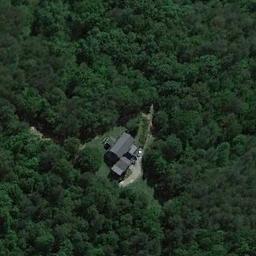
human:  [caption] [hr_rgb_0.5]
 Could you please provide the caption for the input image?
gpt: The forest has a lot of dense dark green trees and some houses are surrounded by the forest .

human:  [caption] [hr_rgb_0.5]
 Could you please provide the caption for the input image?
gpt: This is a dense forest .

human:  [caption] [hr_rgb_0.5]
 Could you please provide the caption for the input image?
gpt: A house with dark gray roof in the dense forest .

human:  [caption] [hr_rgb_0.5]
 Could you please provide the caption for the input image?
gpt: The grass is in the middle of the forest with a house .

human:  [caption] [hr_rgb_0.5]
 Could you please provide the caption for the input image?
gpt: A gray building in the middle of a dense green forest .